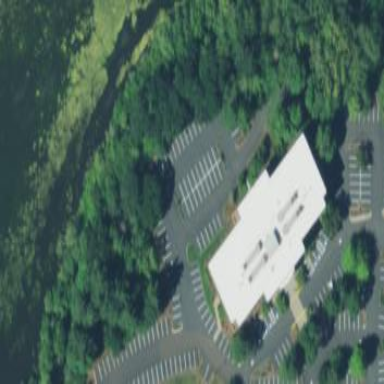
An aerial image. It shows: Office building.